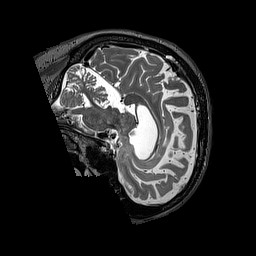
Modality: T2w
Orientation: sagittal
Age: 64
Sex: male
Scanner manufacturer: siemens
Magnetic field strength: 3 T
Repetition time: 3.2 s
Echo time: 0.567 s